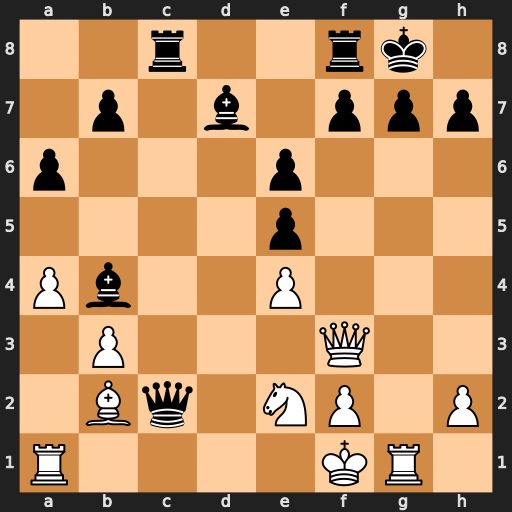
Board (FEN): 2r2rk1/1p1b1ppp/p3p3/4p3/Pb2P3/1P3Q2/1Bq1NP1P/R4KR1
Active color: w
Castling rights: -
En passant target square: -
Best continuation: Qf6 Qxe2+ Kxe2